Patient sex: M
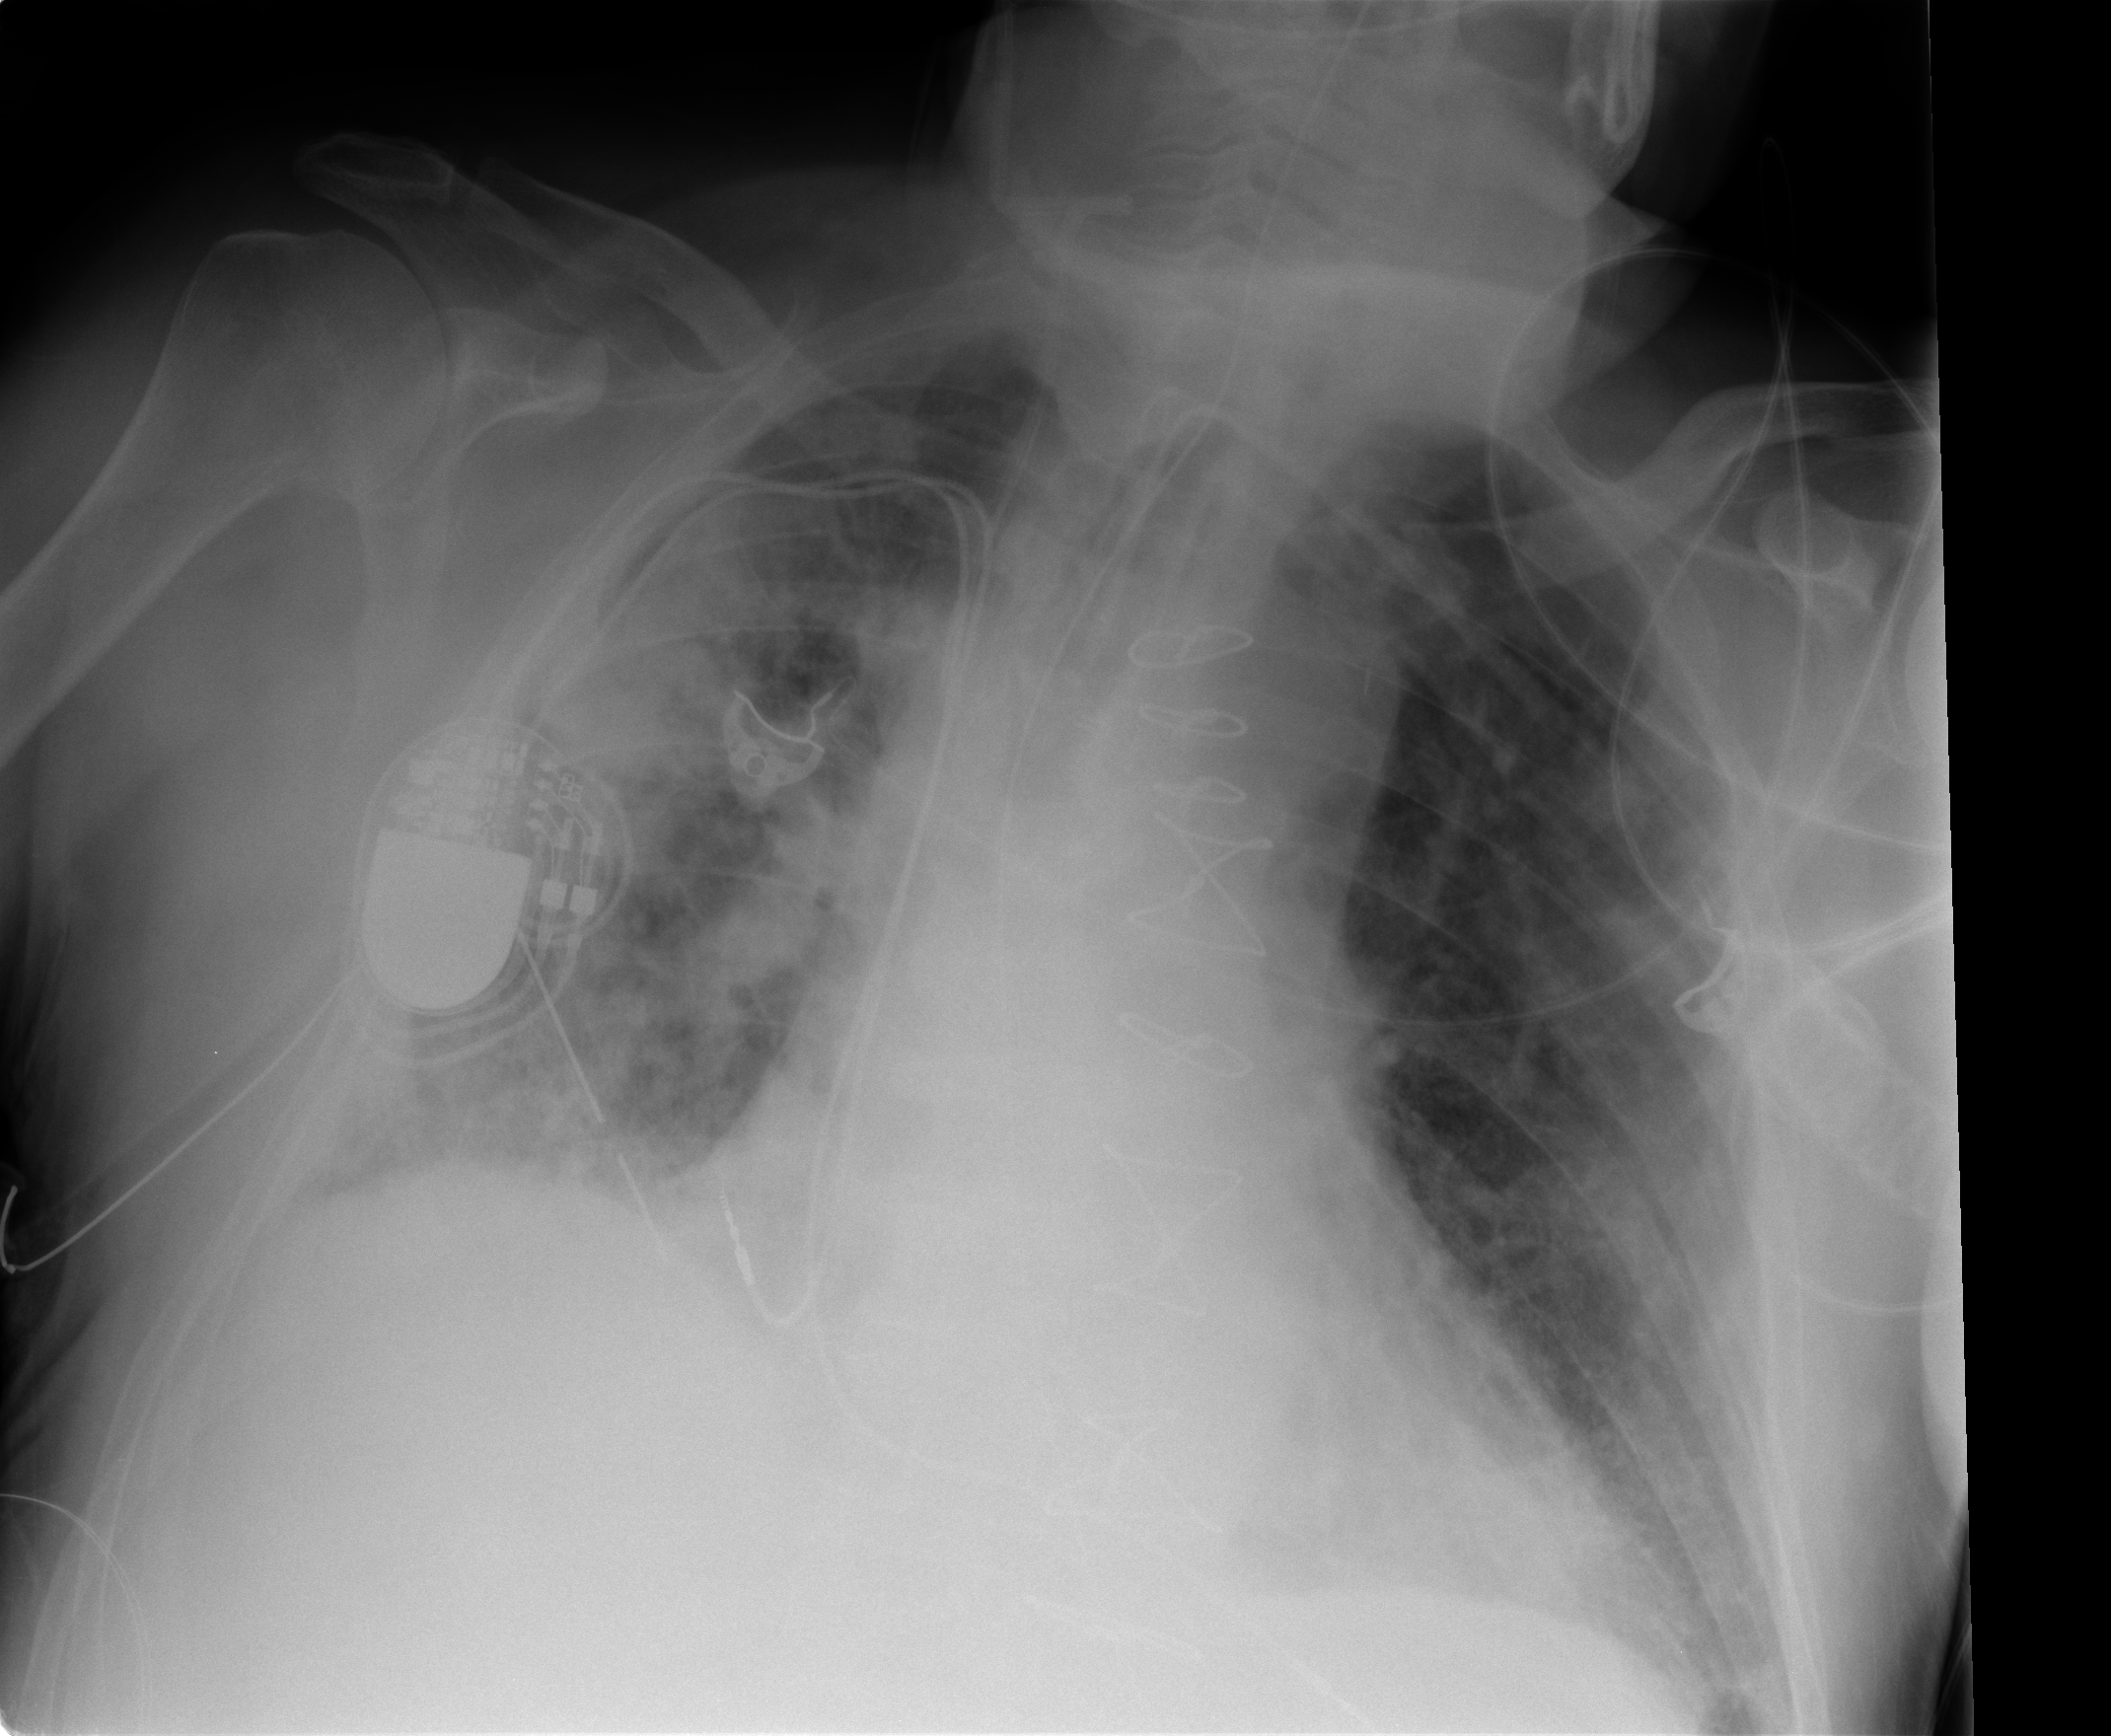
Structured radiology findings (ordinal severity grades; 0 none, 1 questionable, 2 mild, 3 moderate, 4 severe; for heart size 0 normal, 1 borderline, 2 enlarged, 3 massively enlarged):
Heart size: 2
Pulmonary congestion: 2
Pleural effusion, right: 2
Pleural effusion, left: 0
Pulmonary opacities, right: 3
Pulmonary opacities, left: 2
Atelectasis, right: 2
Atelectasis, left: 2